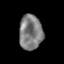
Tissue: prostate
Cell type: T cells
Senescence score: 0.3515
Nuclear area (px): 795
Mean DAPI intensity: 125.808